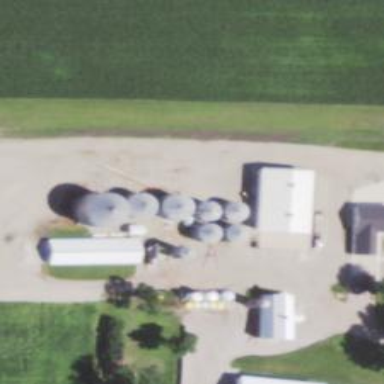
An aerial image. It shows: Silo.